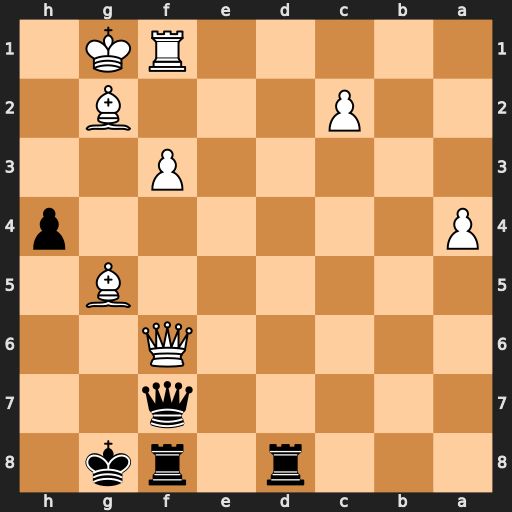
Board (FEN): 3r1rk1/5q2/5Q2/6B1/P6p/5P2/2P3B1/5RK1
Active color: b
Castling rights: -
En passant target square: -
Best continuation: Qa7+ Kh1 Rxf6